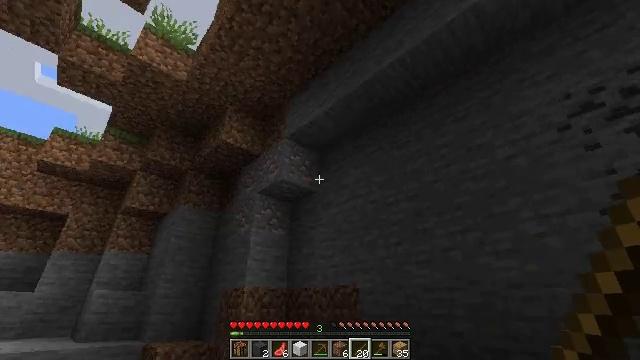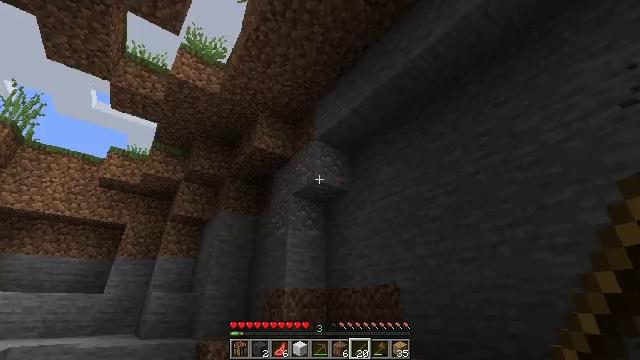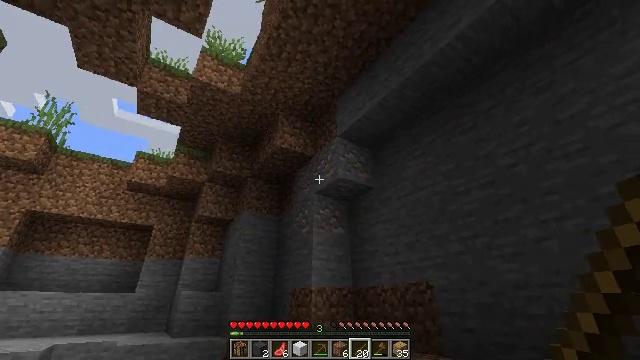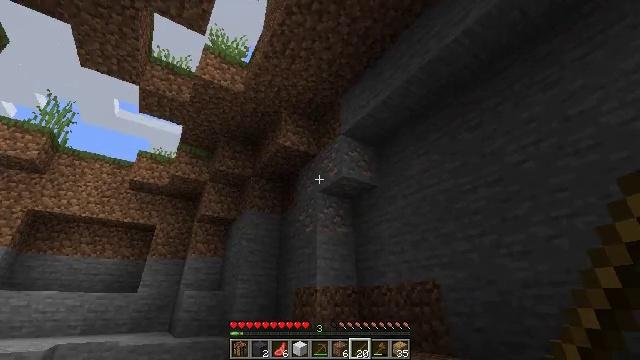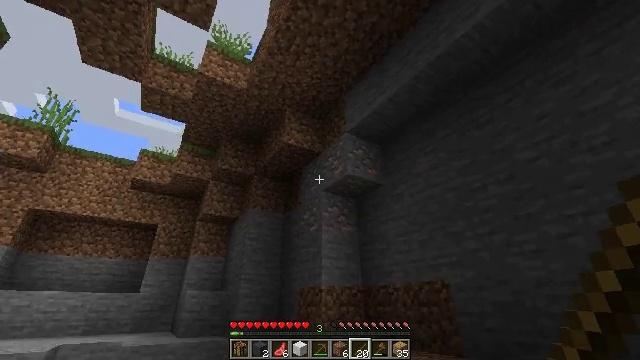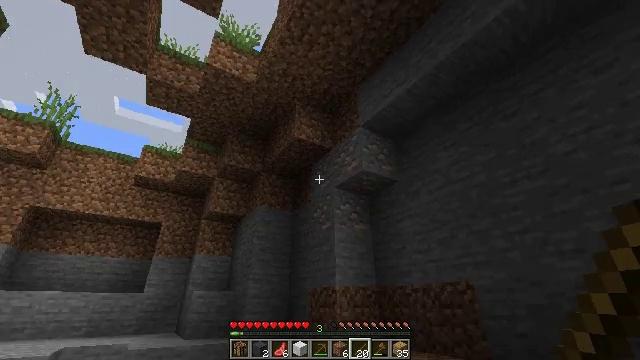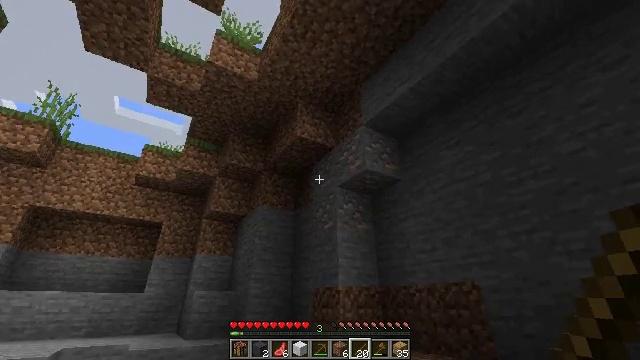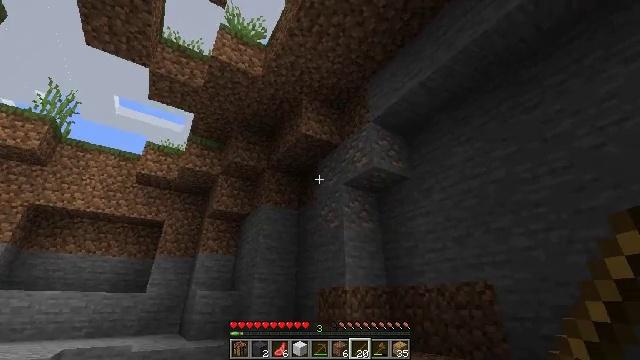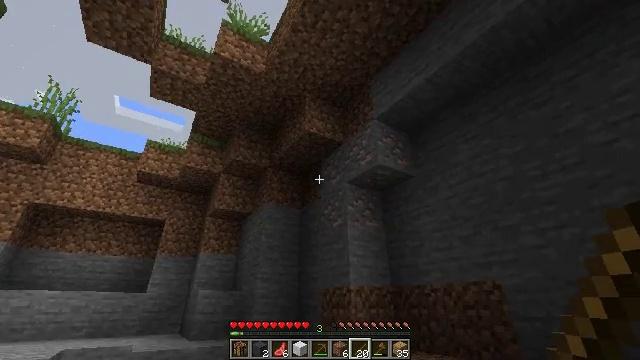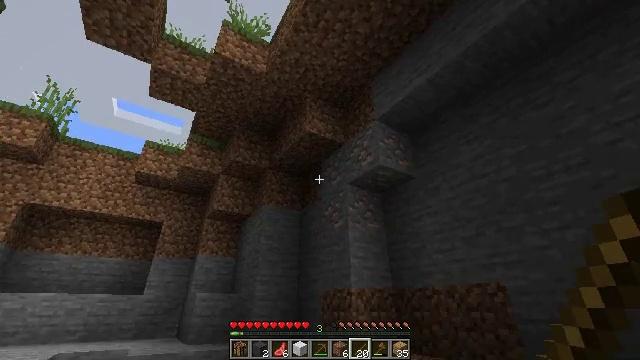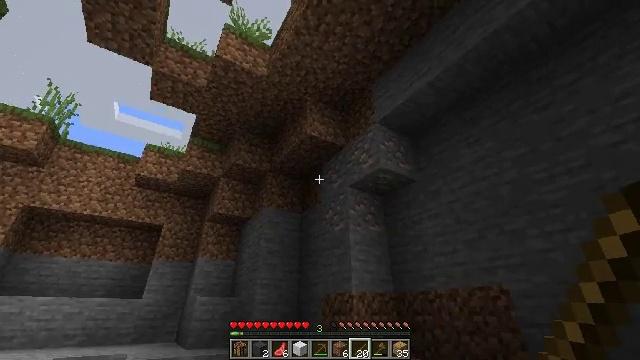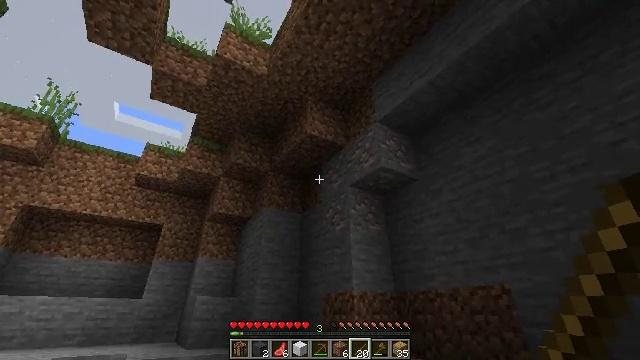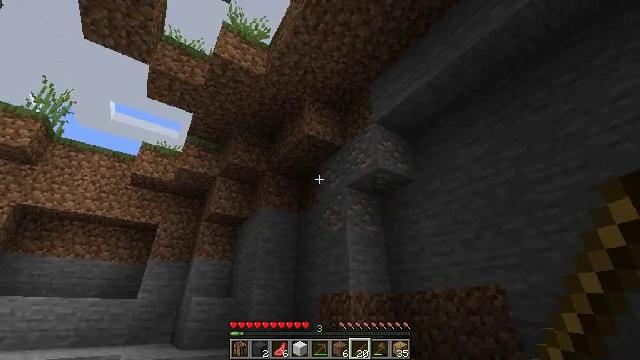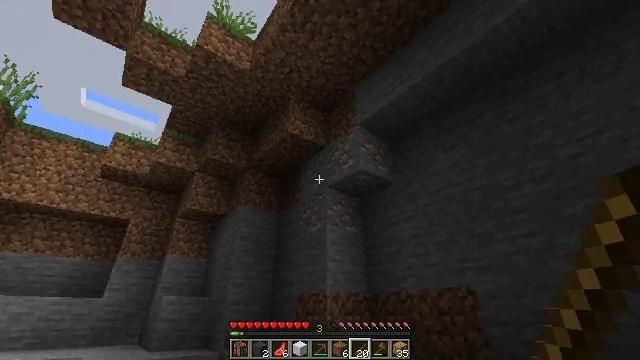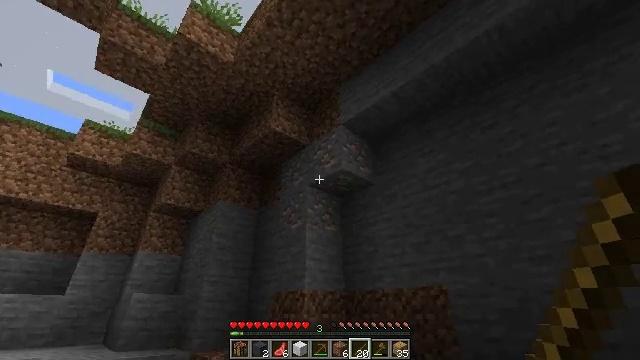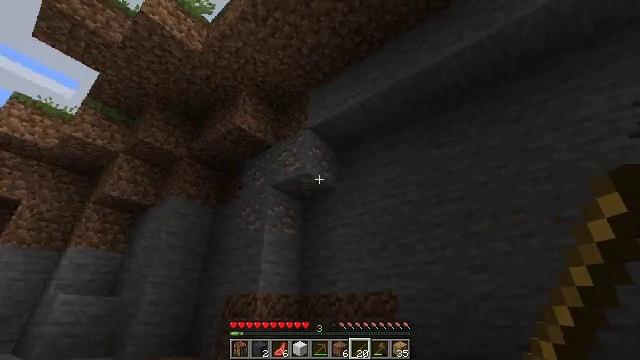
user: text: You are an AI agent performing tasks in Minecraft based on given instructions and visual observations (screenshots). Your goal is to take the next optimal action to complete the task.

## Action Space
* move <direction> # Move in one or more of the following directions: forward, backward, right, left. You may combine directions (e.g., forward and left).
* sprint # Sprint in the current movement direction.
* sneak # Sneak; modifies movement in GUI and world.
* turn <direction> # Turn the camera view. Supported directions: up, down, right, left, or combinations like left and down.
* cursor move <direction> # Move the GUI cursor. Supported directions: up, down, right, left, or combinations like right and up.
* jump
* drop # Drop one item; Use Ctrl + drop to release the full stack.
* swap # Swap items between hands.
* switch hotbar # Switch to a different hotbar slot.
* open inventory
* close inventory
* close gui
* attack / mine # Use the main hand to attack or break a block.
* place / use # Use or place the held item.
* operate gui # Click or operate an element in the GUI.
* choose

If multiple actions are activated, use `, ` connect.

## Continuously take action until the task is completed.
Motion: motion action
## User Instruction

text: Harvest stone in the caves.
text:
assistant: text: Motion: move left, turn left
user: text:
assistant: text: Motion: move forward and move left, turn left
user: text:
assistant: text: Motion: move forward and move left
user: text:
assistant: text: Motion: move forward and move left
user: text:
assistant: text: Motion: move forward and move left
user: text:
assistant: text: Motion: move forward and move left
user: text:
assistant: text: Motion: no_op
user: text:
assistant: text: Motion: no_op
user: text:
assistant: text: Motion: no_op
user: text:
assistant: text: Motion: no_op
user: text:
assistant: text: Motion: no_op
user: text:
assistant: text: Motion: no_op
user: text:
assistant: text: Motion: turn right
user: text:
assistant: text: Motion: turn right
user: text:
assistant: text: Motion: turn right
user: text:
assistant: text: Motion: turn right
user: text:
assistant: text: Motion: turn right and down
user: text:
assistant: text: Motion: turn right and down
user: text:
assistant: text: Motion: turn right and down
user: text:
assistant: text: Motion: turn right
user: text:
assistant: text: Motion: no_op
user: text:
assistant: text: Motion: no_op
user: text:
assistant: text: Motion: turn down
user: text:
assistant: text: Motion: no_op
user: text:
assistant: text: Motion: no_op
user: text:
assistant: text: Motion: no_op
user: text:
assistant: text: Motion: no_op
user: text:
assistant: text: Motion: move forward
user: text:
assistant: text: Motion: move forward and move right
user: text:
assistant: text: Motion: move forward and move right